Interaction volume radius: 5 \u00c5
Interaction volume height: 25 \u00c5
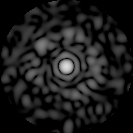
Disorder parameter: 0.8367